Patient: sex F, age 83
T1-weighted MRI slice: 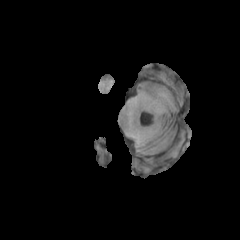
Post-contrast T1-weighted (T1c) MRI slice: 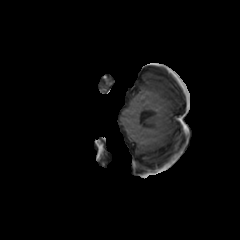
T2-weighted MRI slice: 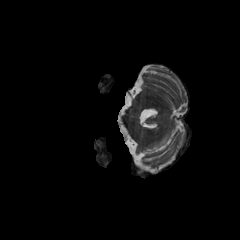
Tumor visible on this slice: no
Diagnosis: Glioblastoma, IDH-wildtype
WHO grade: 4